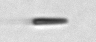
Label: fiber